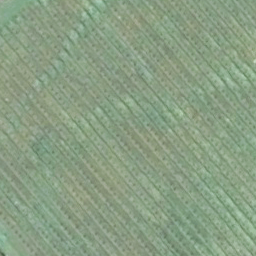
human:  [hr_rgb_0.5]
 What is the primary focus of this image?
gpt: farmland